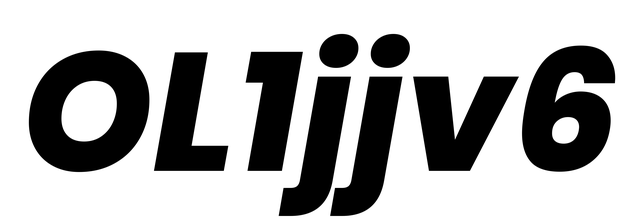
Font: Poppins-ExtraBoldItalic